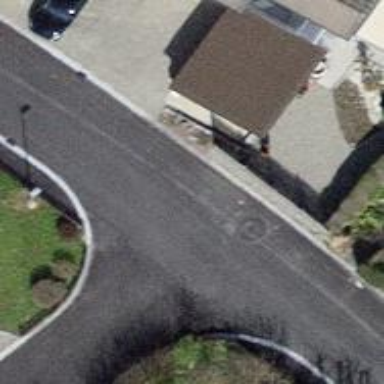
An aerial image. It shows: Residential road with asphalt surface. Sidewalk is present on the left side.